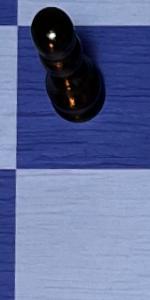
Label: Empty